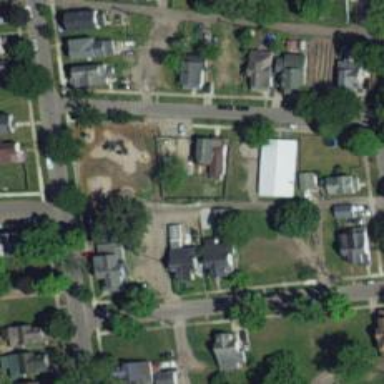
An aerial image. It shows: Alley classified as service road.